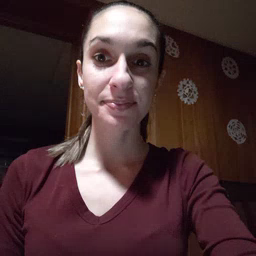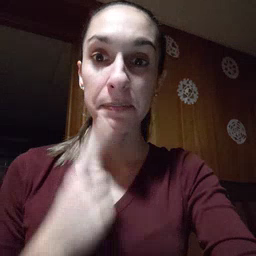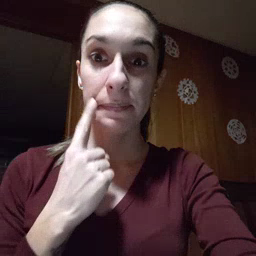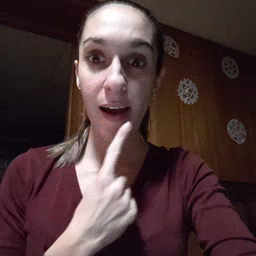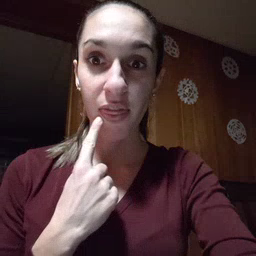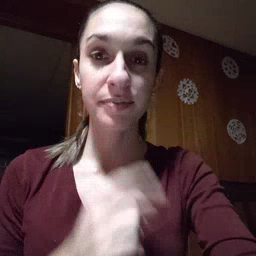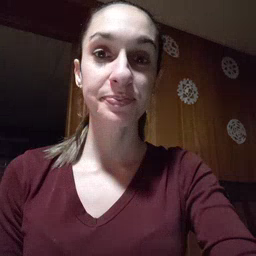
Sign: mouth